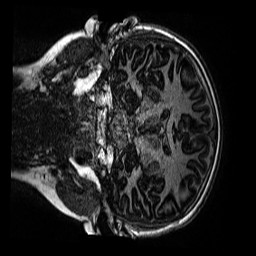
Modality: MP2RAGE
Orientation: coronal
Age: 10
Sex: male
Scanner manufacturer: siemens
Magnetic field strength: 3 T
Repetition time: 4 s
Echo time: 0.00299 s